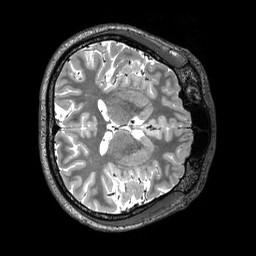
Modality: T2w
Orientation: axial
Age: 22
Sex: male
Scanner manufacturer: siemens
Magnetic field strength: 3 T
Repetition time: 3.2 s
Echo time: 0.565 s